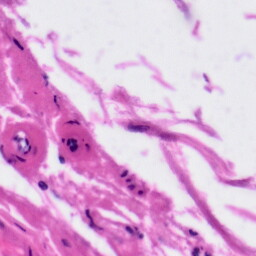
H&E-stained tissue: Tonsil